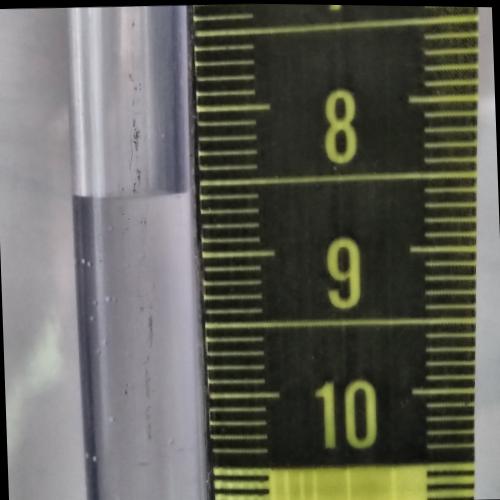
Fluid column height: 8.6 cm